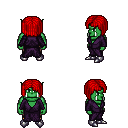
a pixel art fantasy rpg character, male body template, orc, green skin, purple robe, gold greaves, red pageboy hairstyle, metal boots, four views (front, back, left, right), 2x2 character sprite sheet, small pixel art, hard edges, no anti-aliasing